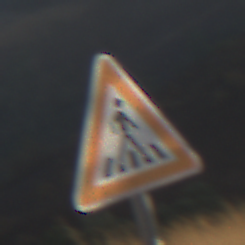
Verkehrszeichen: FussgaengerueberwegLinks
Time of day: SunriseSunset
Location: Outdoor (Nature)
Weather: Clear
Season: NotSpecified
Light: Natural